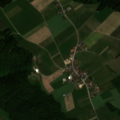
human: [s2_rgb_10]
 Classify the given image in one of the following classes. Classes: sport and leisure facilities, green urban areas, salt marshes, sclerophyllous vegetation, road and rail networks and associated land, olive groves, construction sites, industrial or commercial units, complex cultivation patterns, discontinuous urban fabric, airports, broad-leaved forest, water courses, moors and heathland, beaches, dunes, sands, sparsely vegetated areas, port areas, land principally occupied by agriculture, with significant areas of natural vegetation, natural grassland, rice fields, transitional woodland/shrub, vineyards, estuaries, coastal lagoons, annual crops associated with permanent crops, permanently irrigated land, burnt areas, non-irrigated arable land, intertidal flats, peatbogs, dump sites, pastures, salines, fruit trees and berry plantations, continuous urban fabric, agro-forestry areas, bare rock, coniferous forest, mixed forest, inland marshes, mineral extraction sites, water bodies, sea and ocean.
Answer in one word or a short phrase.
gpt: pastures, complex cultivation patterns, broad-leaved forest, coniferous forest